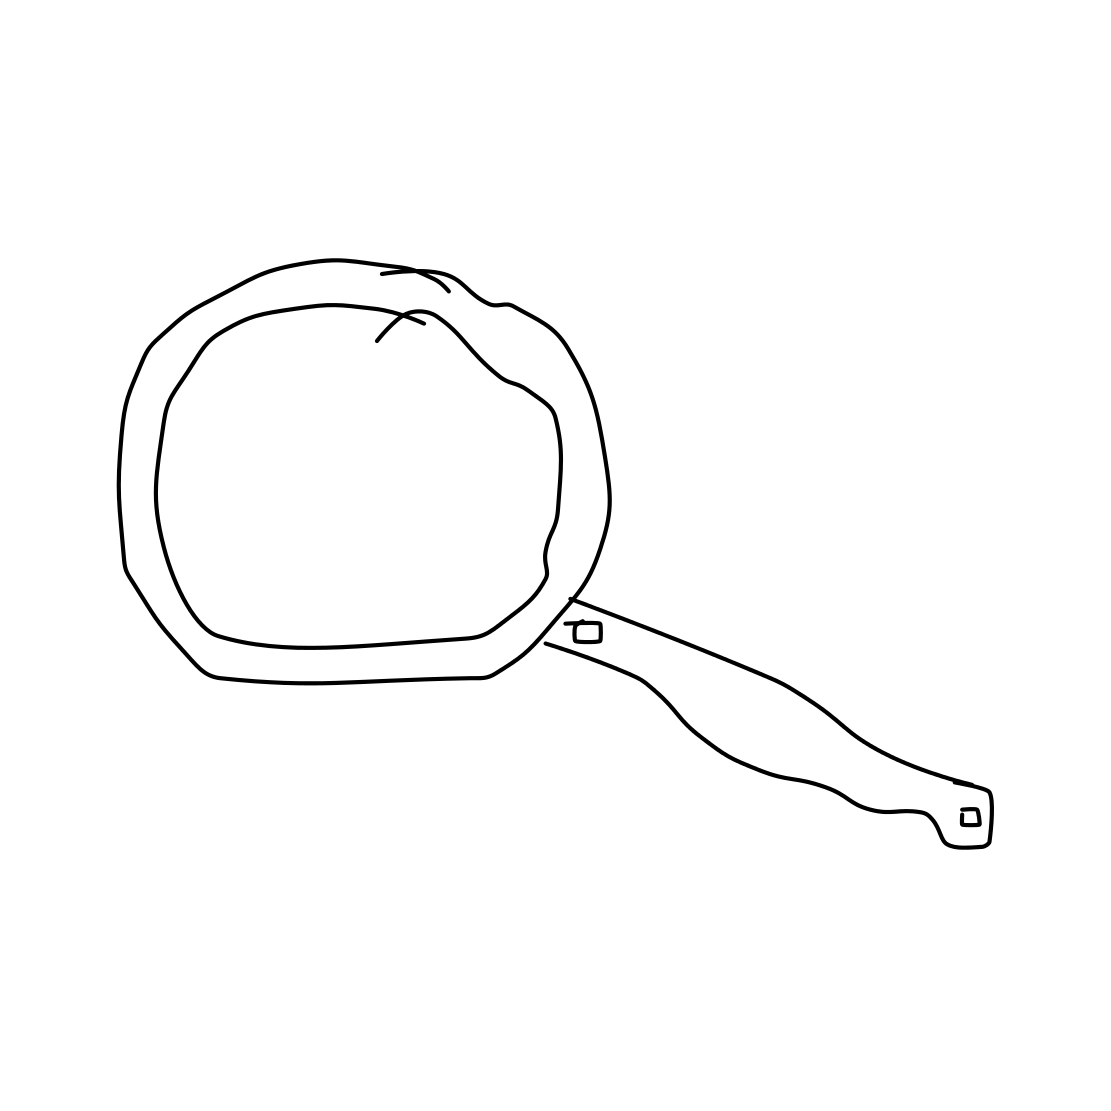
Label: frying-pan